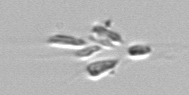
Label: Dinobryon